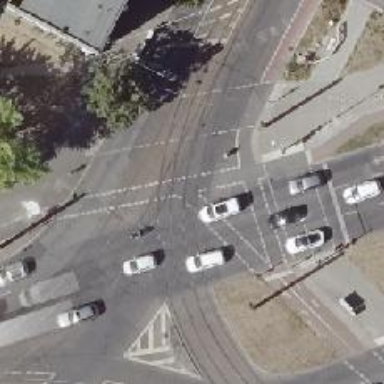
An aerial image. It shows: Tram crossing on the railway.